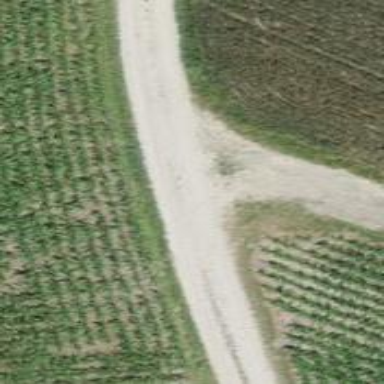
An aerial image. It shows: Compacted track road.